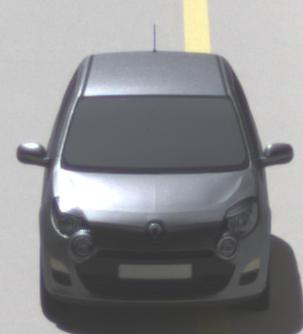
Make: Renault
Model: Twingo 1.2 LEV 16V 75
Detailed model: Twingo (II)
Model produced from: 2012/01
Model produced until: 2014/07
Doors: 3
Color: gray
Road condition: dry road
Daytime: midday
Contrast: high contrast